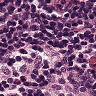
Metastatic tissue present: no